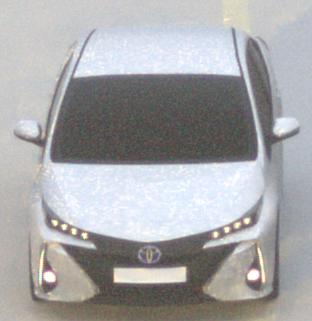
Make: Toyota
Model: Prius 1.8 Plug-In Hybrid
Detailed model: Prius (XW5) Plug-In
Model produced from: 2019/07
Model produced until: 2020/07
Doors: 5
Color: white
Road condition: dry road
Daytime: sunrise or sunset
Contrast: low contrast